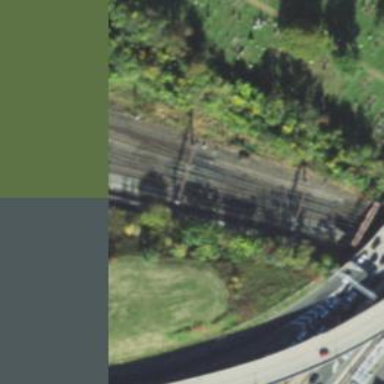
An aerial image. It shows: Junction on the railway.